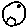
Label: moon